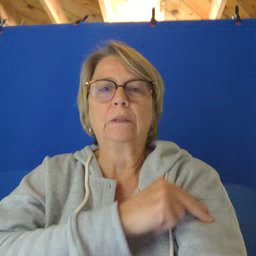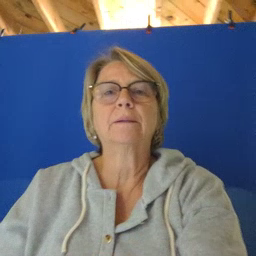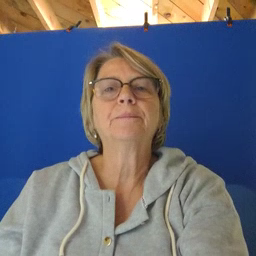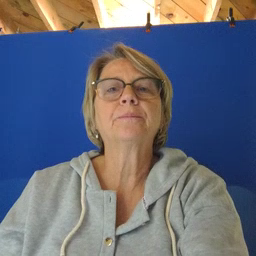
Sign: goose